Question: I want to display a dynamic label on custom pin.
I used MKMapView, CLLocationManager,MKAnnotationView and MKPinAnnotationView.
So, please help me friends.
Like:

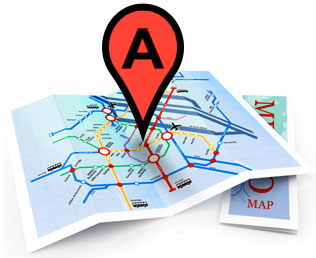
Answer: If you mean you want the pin to have a letter on it then you need to set the image of the annotation view in 'viewForAnnotation'. If you're planning to change the pin for each annotation you'll need to create the image dynamically. They will be plenty of code around this but it comes down to this
'''
annotationView.image = anImage;
'''